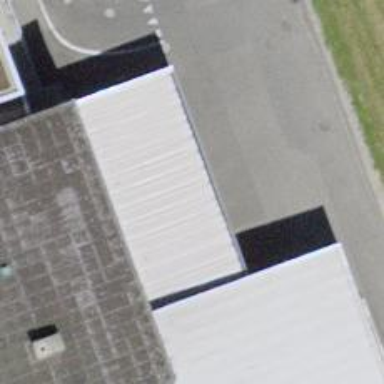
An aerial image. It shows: Car wash facility.